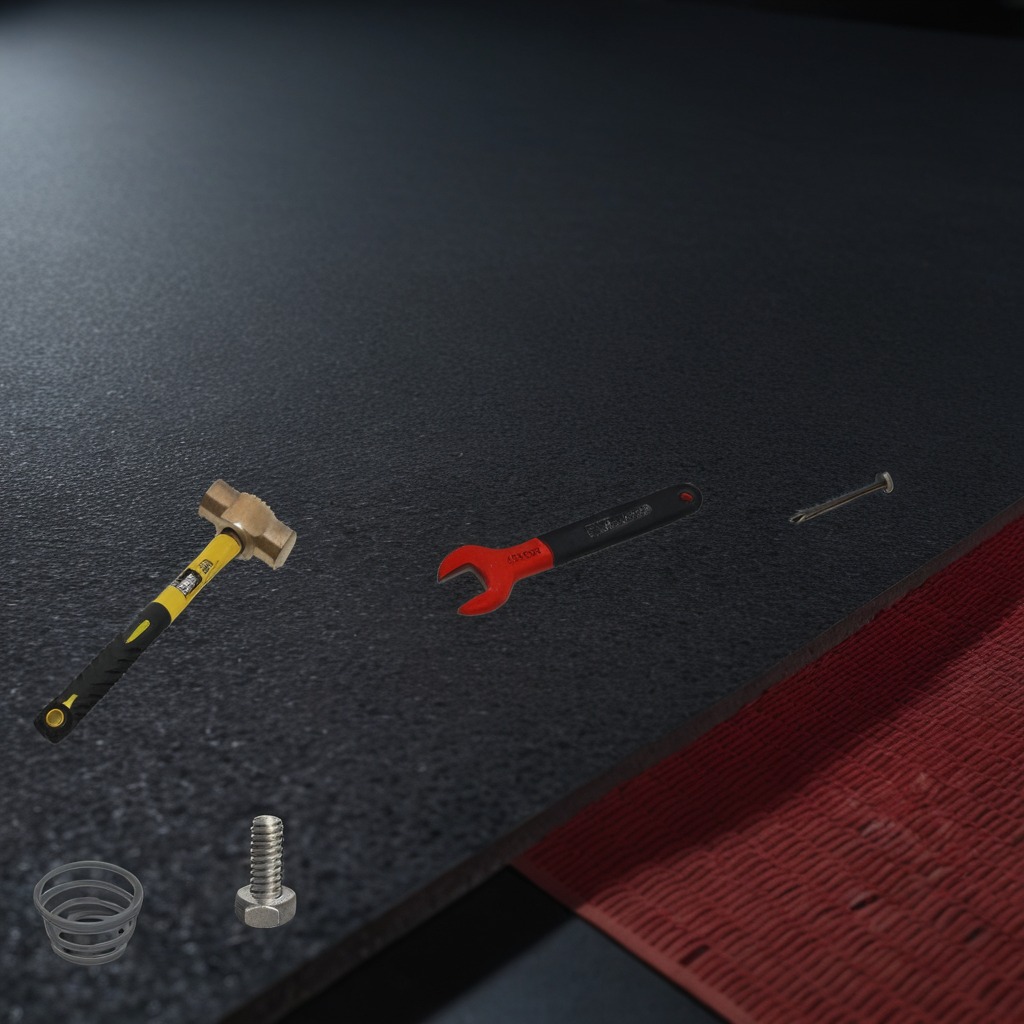
A metal machine screw, an iron nail, a hammer, a coiled metal spring, and a wrench are lying on the clean granite tabletop.